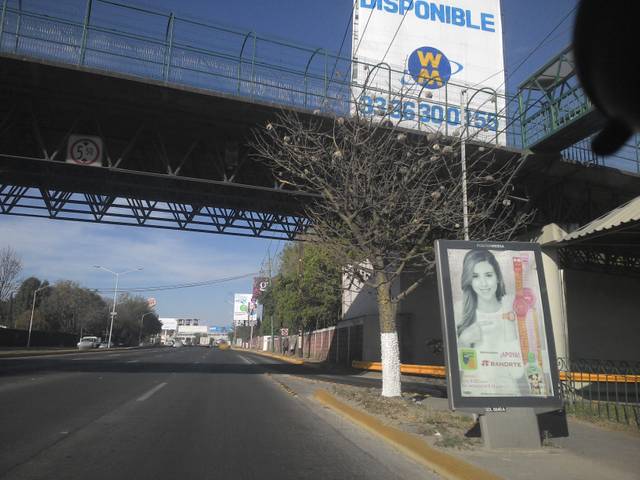
Region: Mexico
Coordinates: 20.562, -103.461